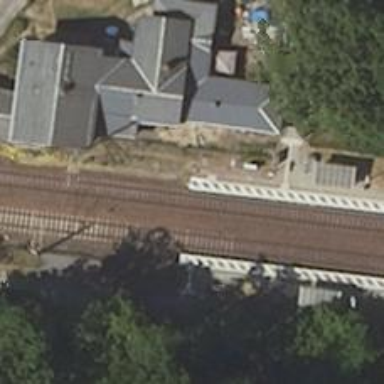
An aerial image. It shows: Close-up of railway platform edge.